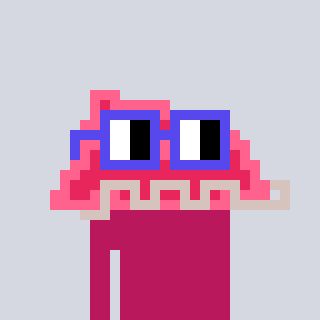
a pixel art character with square blue glasses, a retainer-shaped head and a darkpink-colored body on a cool background